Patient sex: M
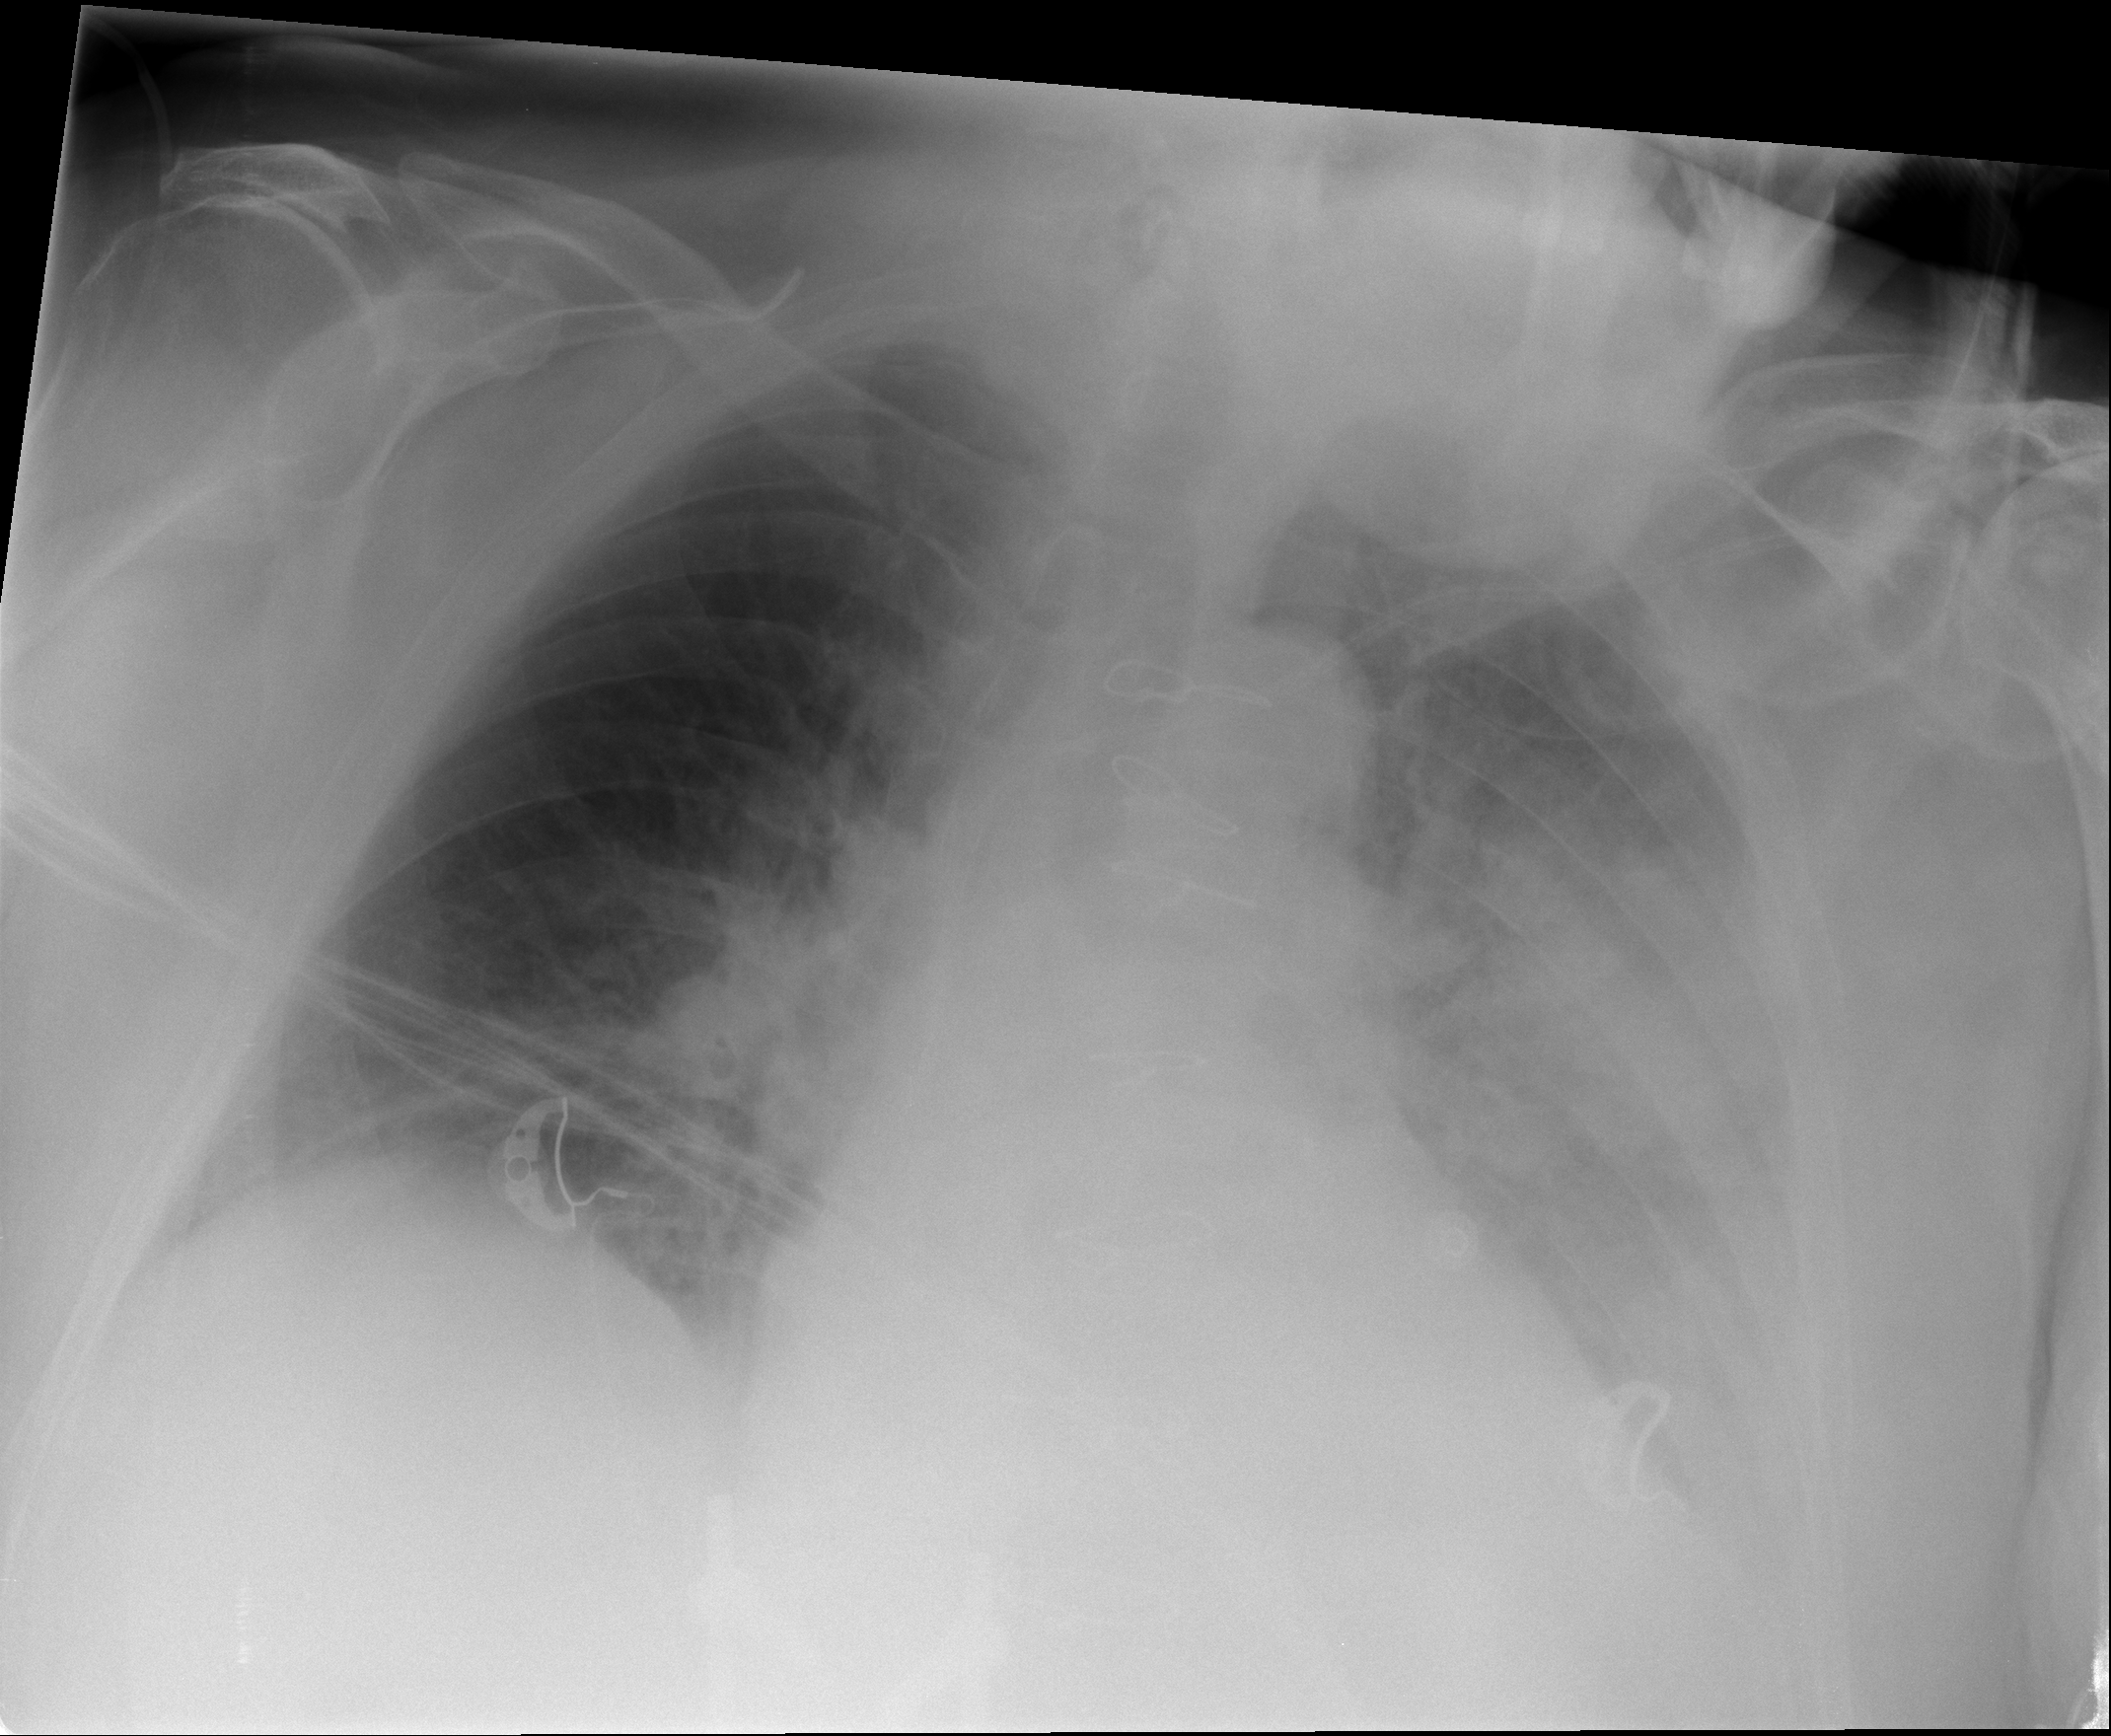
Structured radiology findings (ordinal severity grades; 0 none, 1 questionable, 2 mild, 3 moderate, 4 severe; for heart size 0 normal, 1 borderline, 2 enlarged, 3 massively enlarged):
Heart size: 2
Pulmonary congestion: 0
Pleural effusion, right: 0
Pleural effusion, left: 2
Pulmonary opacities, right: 2
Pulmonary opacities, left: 3
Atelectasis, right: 0
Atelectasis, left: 2